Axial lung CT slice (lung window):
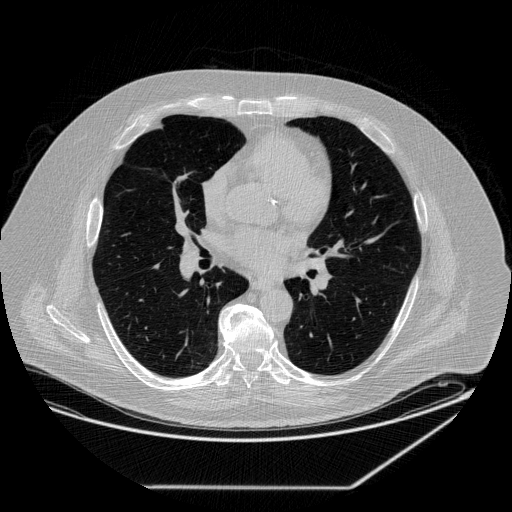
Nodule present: no